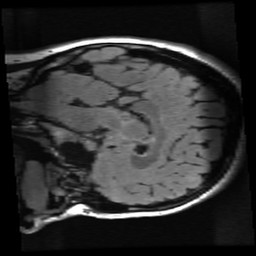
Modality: FLAIR
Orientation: sagittal
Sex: female
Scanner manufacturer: ge
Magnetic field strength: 3 T
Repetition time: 9 s
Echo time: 0.1213 s